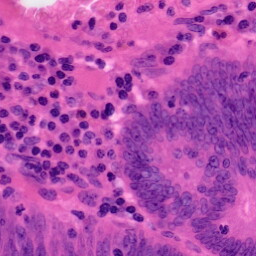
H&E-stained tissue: Colon